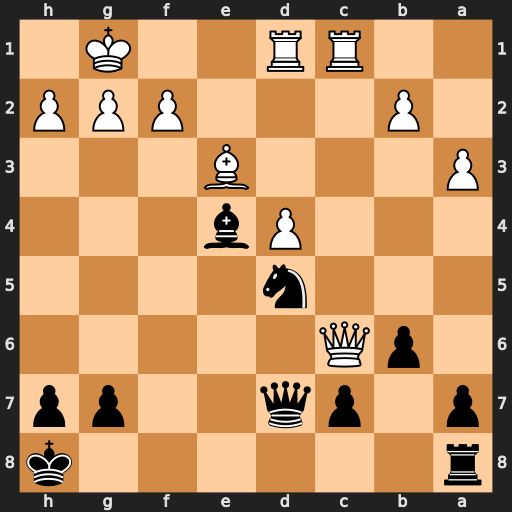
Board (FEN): r6k/p1pq2pp/1pQ5/3n4/3Pb3/P3B3/1P3PPP/2RR2K1
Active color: b
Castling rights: -
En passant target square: -
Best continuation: Qxc6 Rxc6 Nxe3 fxe3 Bxc6